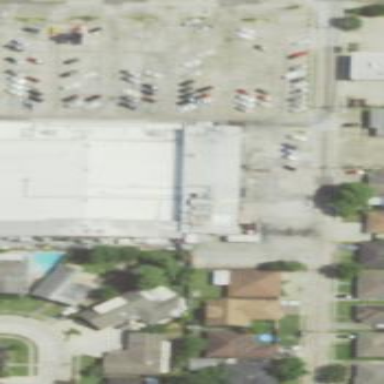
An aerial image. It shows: Supermarket located in building.